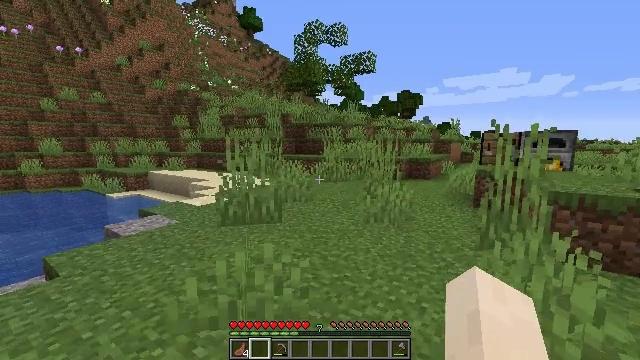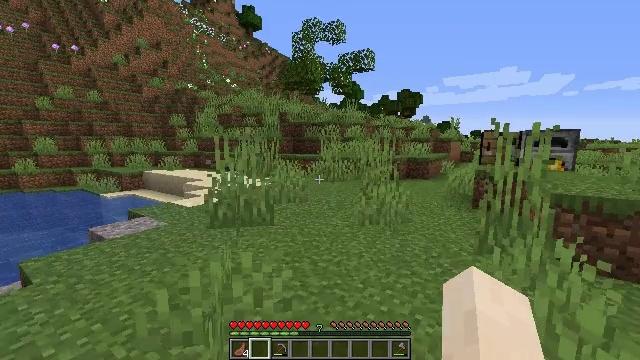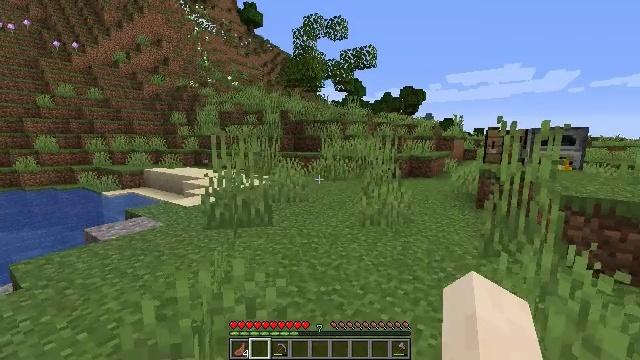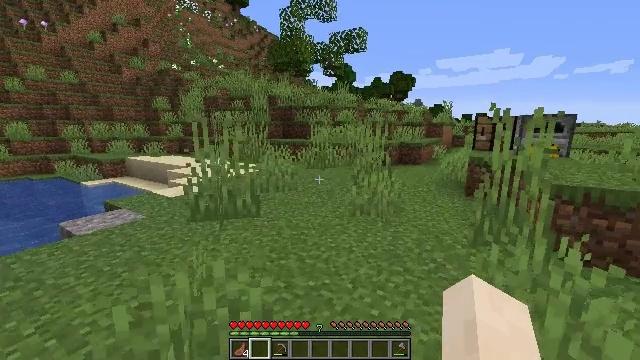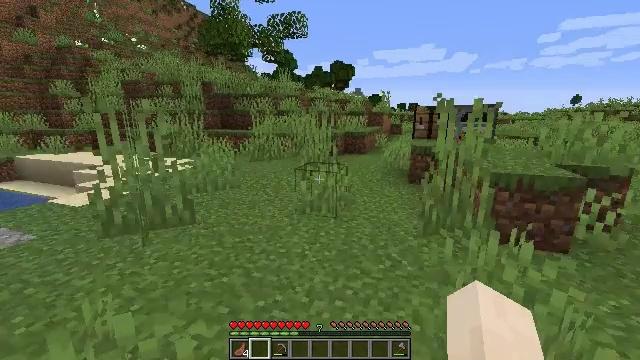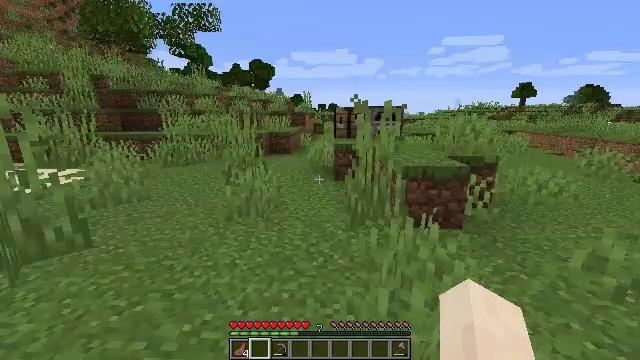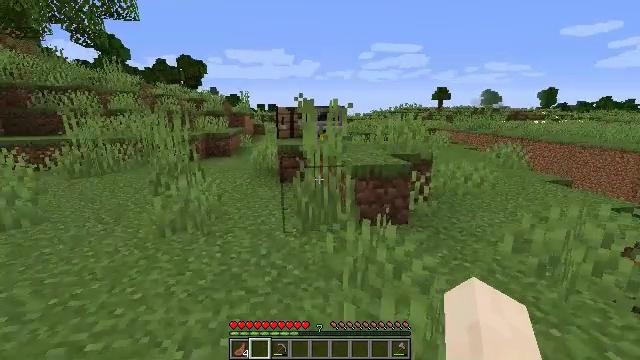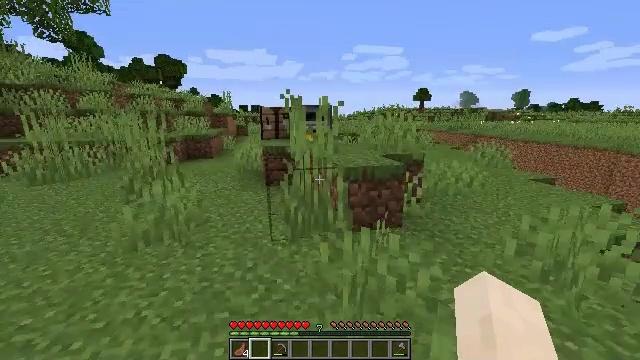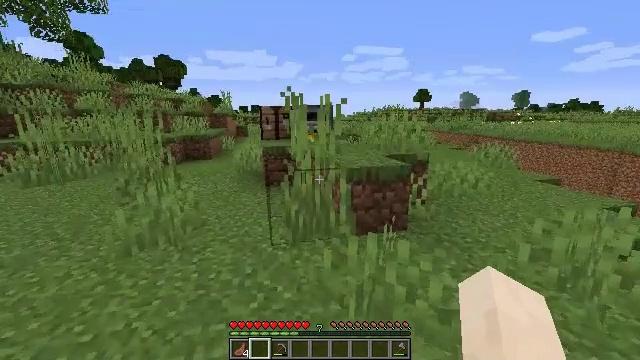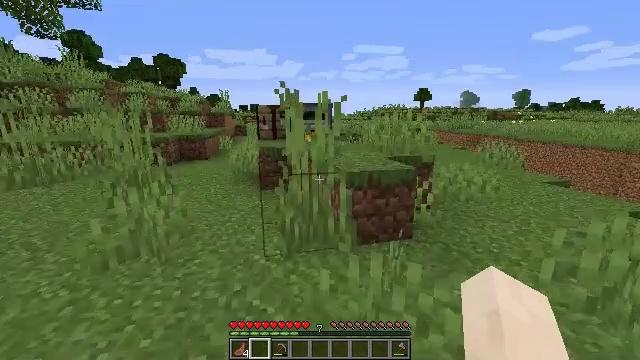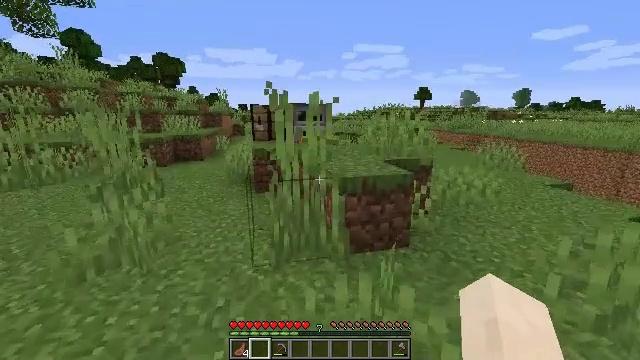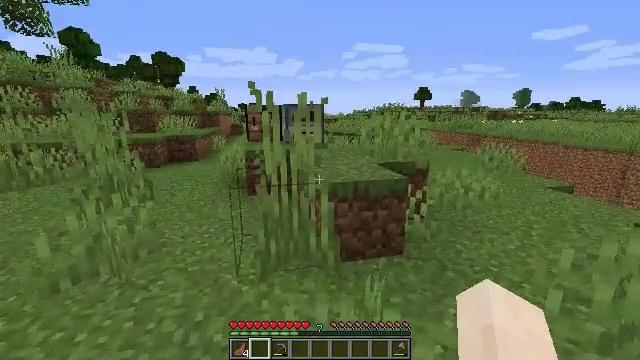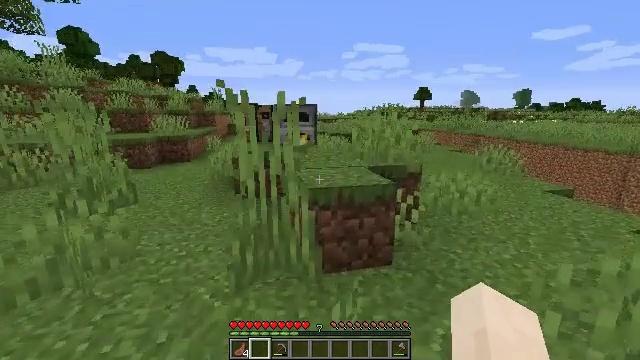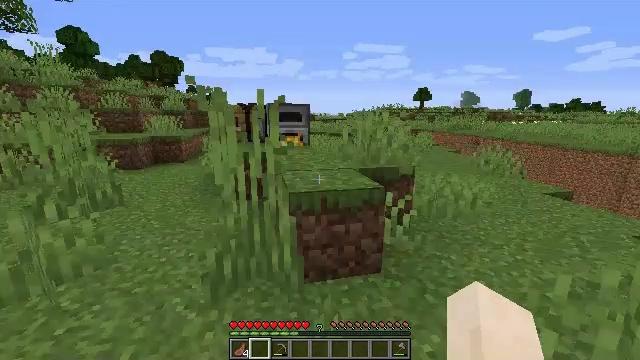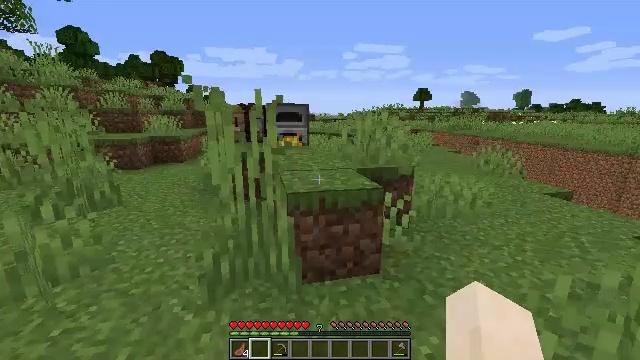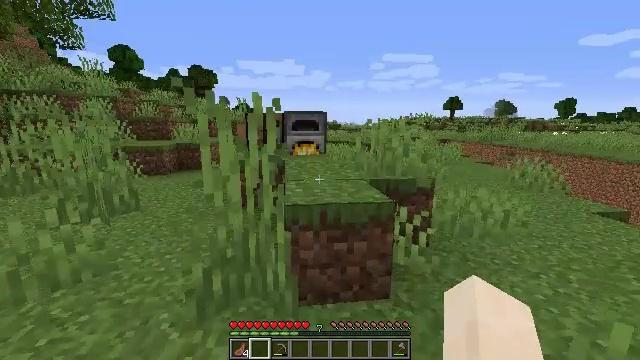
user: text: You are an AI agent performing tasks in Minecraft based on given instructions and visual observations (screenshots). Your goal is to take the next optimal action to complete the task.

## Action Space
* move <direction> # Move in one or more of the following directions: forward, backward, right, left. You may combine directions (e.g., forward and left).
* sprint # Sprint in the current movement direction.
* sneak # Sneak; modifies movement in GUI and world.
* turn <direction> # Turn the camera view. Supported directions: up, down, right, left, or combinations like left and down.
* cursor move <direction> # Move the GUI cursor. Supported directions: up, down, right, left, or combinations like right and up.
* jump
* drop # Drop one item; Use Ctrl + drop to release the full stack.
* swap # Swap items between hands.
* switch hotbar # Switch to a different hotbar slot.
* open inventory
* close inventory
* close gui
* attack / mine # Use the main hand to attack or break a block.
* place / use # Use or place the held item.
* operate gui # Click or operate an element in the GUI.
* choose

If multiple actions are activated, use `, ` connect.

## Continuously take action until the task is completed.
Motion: motion action
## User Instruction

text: Turn regular stone into smooth stone by smelting in the furnace.
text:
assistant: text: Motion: move forward
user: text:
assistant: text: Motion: move forward
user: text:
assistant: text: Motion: move forward, turn right and down
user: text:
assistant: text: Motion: move forward, turn right and down
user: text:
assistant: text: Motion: move forward, turn right
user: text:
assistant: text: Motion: move forward, turn right
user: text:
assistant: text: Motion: move forward, turn right
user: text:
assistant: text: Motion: move forward
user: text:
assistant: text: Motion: move forward and move right
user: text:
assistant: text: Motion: move forward and move right
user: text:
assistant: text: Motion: move forward and move right
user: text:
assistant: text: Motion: move forward and move right
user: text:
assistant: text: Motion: move forward and move right
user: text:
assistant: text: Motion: move forward and move right
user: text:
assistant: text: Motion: move forward, turn left and up
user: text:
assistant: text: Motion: move forward
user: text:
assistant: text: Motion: move forward
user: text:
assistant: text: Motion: move forward
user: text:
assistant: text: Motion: move forward
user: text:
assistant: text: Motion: move forward, jump
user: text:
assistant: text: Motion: move forward, jump
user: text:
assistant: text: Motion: move forward, jump
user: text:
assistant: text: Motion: move forward, jump
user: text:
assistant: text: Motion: move forward
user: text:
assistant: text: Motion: move forward
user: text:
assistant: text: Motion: move forward
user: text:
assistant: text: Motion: move forward
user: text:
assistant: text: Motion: move forward
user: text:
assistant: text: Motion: move forward
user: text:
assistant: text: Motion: move forward, turn left and down